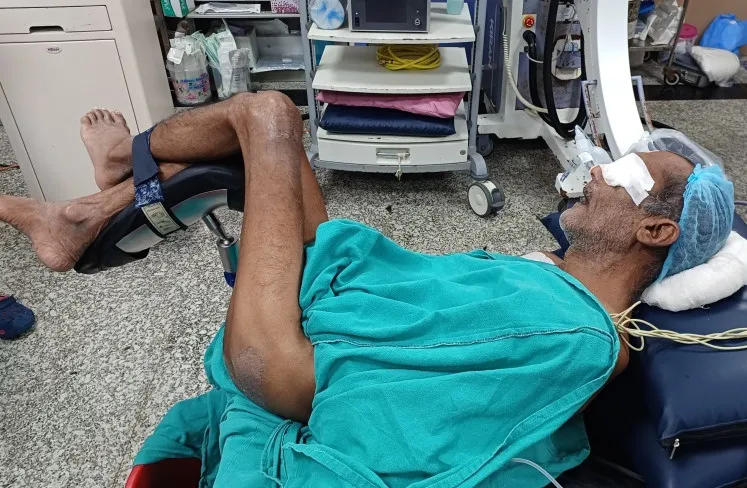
Patient in a modified lithotomy position.
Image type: medical_photograph (other_medical_photograph)